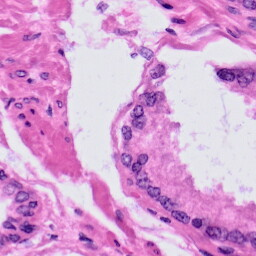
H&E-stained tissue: Prostate